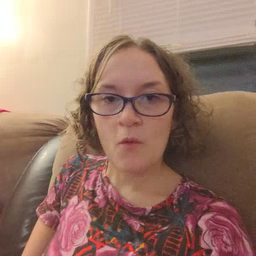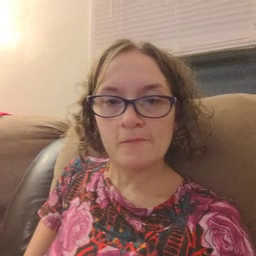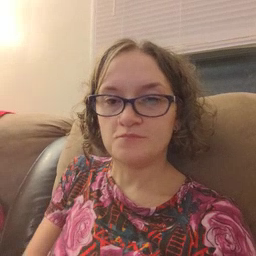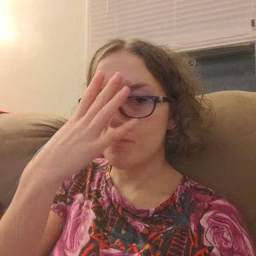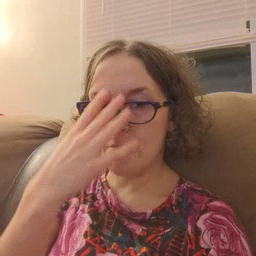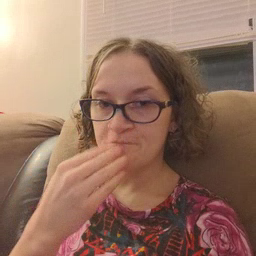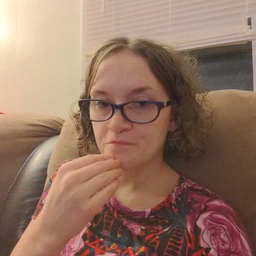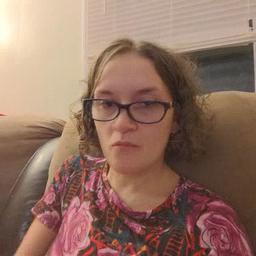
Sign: sleep